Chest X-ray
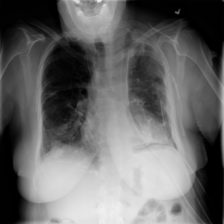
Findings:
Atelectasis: negative
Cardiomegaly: negative
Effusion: negative
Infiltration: negative
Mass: negative
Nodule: positive
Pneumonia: negative
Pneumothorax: negative
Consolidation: negative
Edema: negative
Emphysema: negative
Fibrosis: negative
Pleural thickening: negative
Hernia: negative